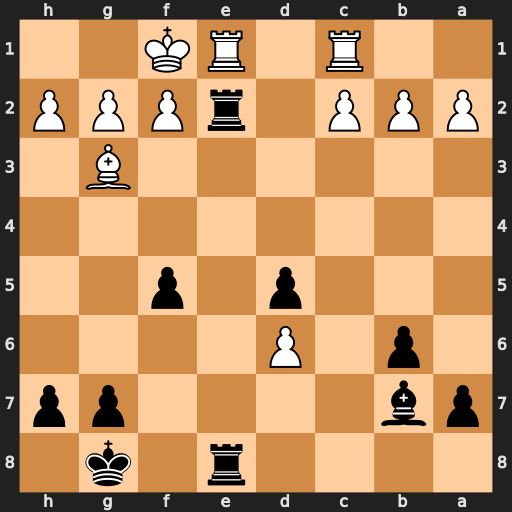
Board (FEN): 4r1k1/pb4pp/1p1P4/3p1p2/8/6B1/PPP1rPPP/2R1RK2
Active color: b
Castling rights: -
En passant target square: -
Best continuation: Rxe1+ Rxe1 Ba6+